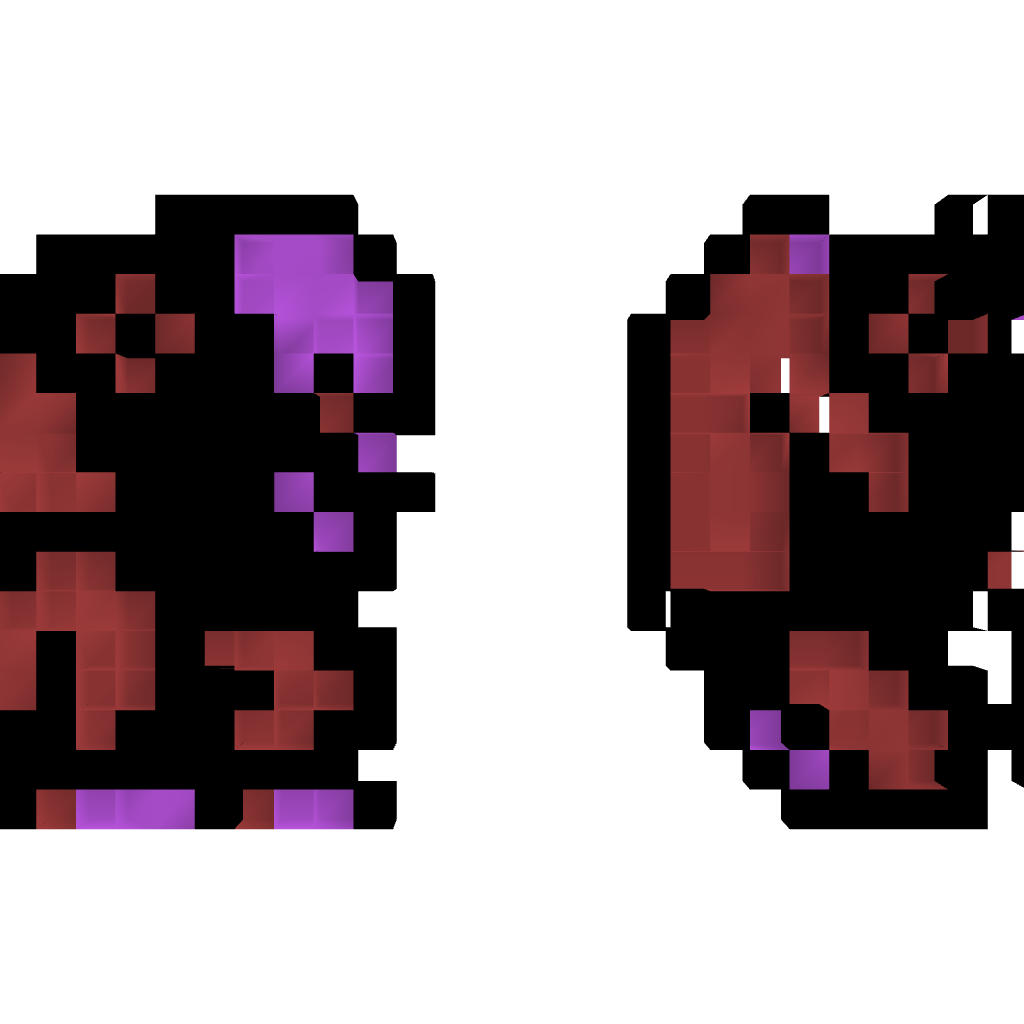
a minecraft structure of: Fleaman fromCastlevania 1 bad low quality